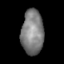
Tissue: skin
Cell type: Others
Senescence score: 0.7614
Nuclear area (px): 974
Mean DAPI intensity: 125.849